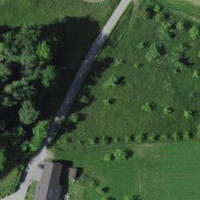
EUNIS habitat code: 52
Species observed at this site:
Lanius collurio